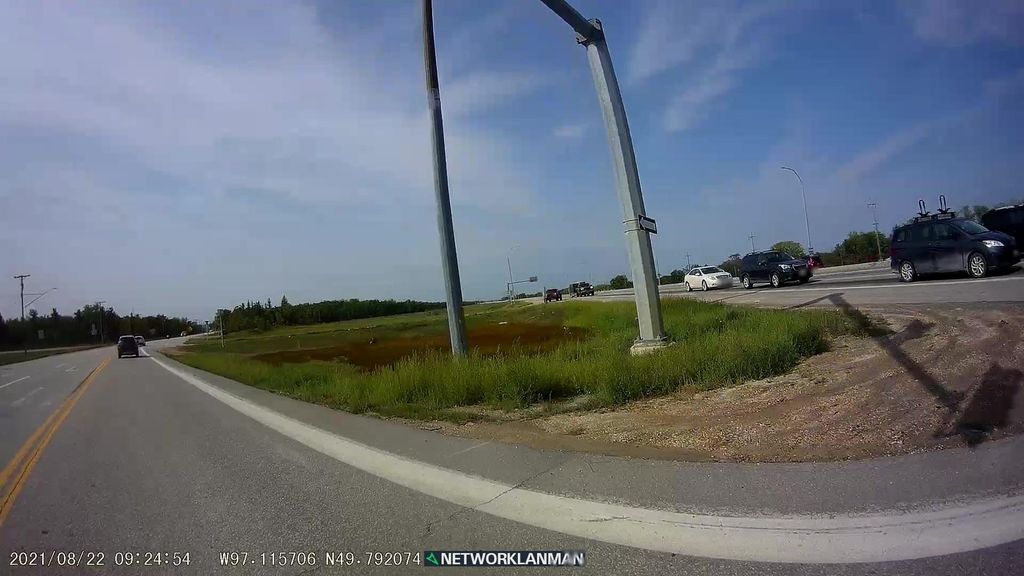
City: winnipeg